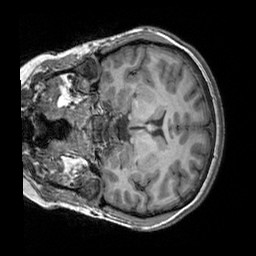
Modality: T1w
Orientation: coronal
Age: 25
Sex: female
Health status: healthy
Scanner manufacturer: siemens
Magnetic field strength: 3 T
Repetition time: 2.3 s
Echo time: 0.00303 s